Aerial crown-view tile of a tropical tree (Barro Colorado Island, Panama), acquired 20250915:
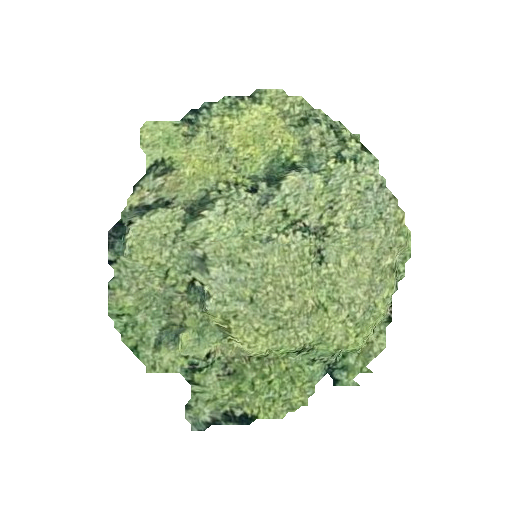
Species: Luehea seemannii
GBIF accepted scientific name: Luehea seemannii
Crown area: 107.778 m²